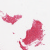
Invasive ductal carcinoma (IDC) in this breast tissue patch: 0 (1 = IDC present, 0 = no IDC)